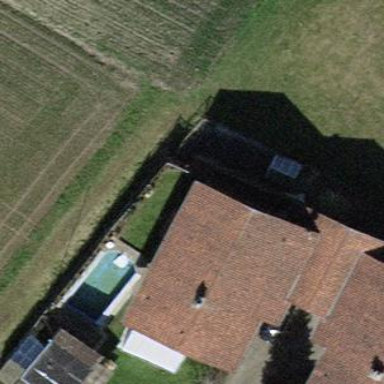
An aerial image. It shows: Semidetached house with gabled roof.